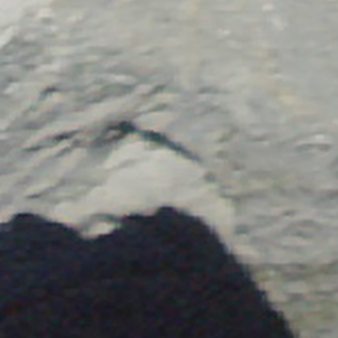
Label: other